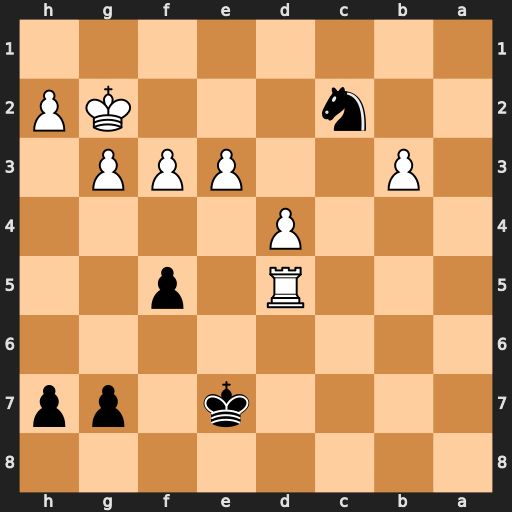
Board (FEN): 8/4k1pp/8/3R1p2/3P4/1P2PPP1/2n3KP/8
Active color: b
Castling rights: -
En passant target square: -
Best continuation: Nxe3+ Kf2 Nxd5